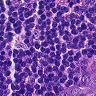
Metastatic tissue present: yes